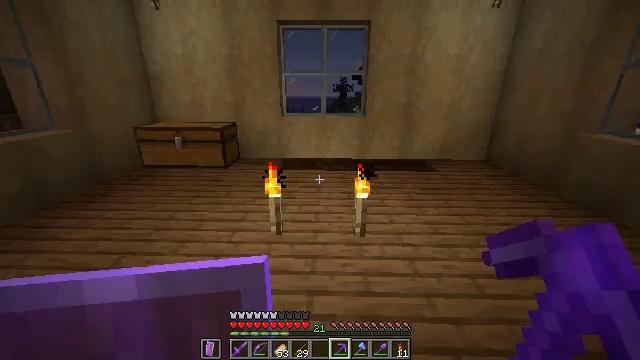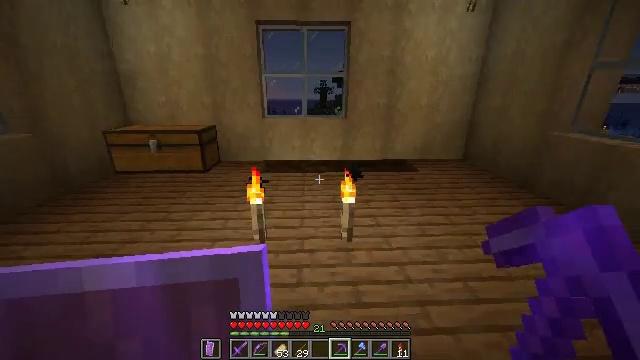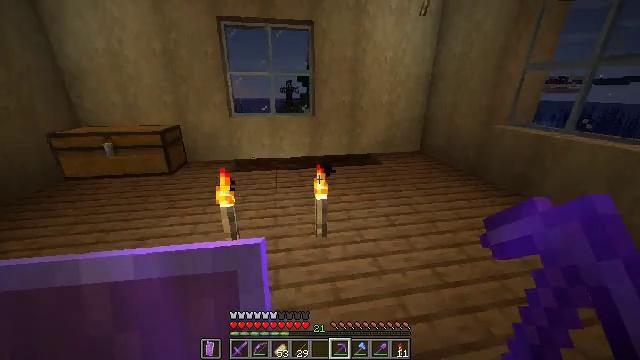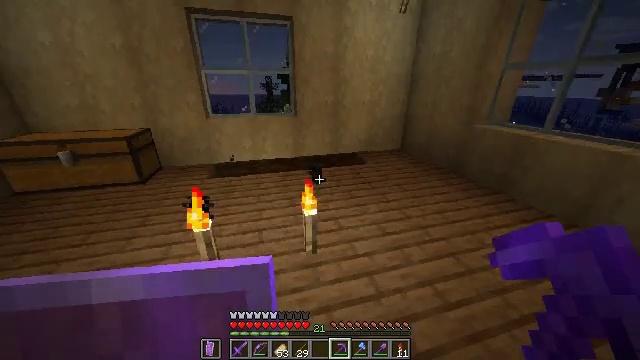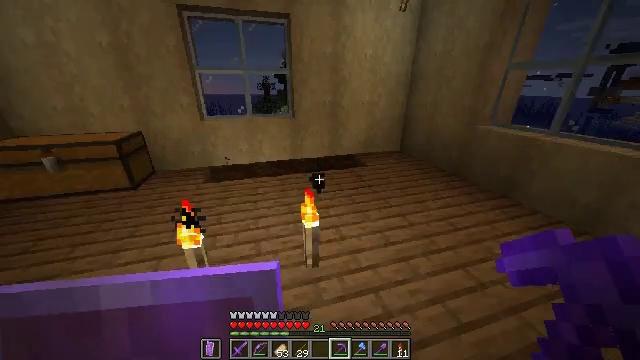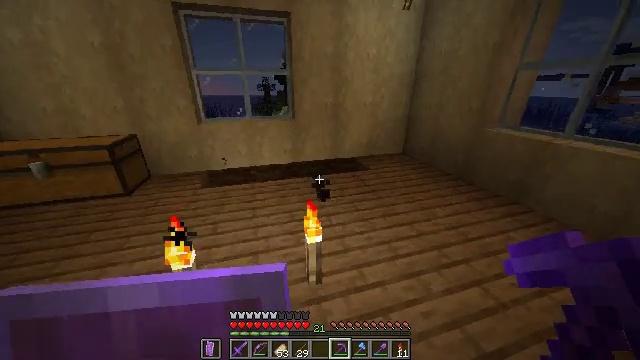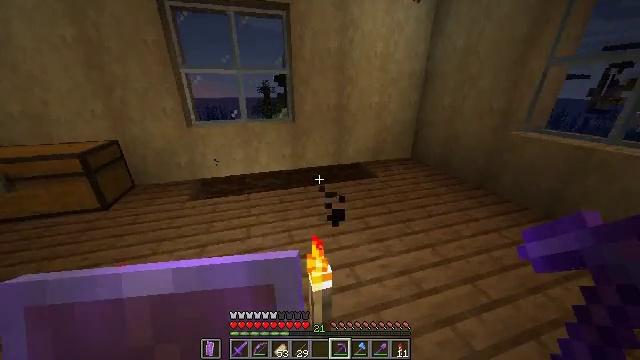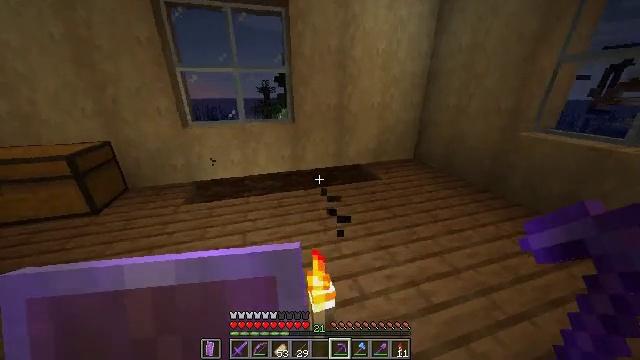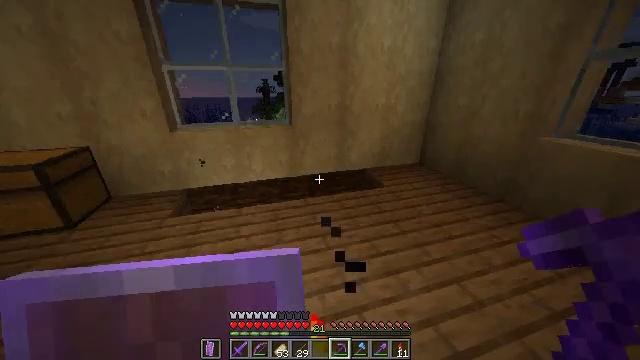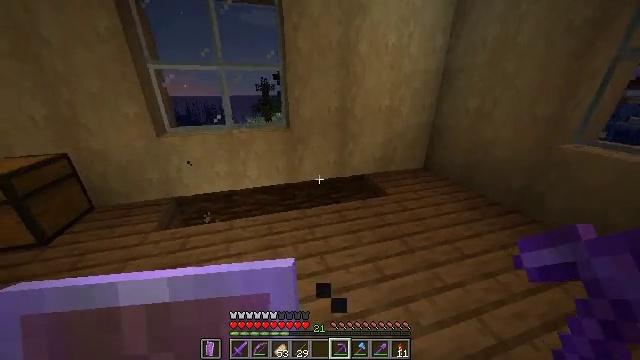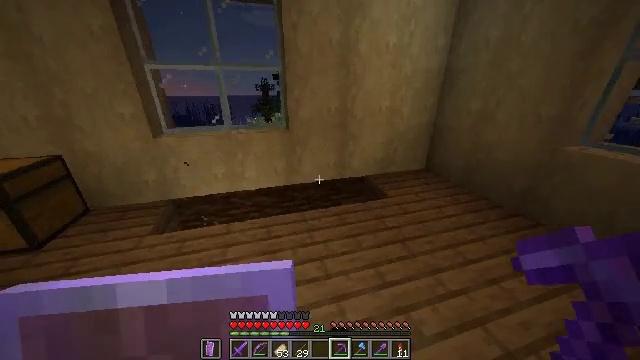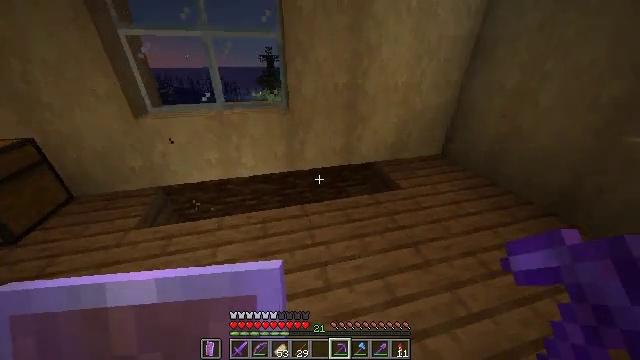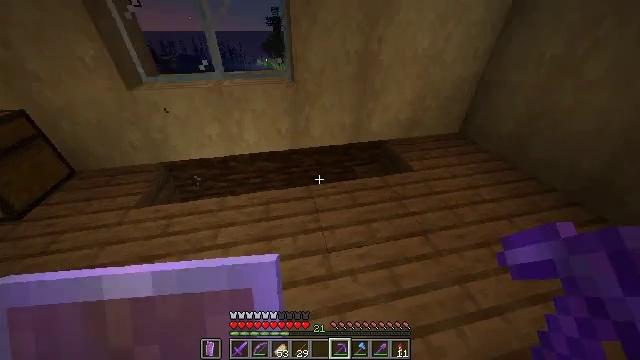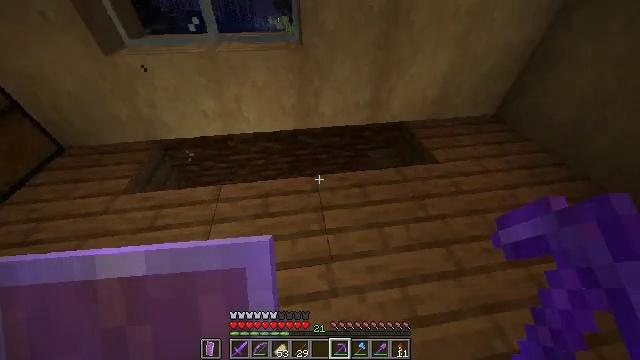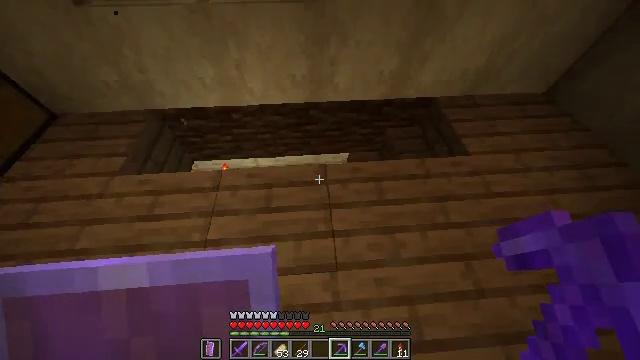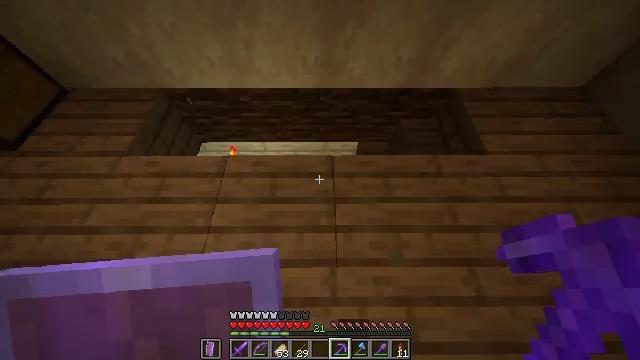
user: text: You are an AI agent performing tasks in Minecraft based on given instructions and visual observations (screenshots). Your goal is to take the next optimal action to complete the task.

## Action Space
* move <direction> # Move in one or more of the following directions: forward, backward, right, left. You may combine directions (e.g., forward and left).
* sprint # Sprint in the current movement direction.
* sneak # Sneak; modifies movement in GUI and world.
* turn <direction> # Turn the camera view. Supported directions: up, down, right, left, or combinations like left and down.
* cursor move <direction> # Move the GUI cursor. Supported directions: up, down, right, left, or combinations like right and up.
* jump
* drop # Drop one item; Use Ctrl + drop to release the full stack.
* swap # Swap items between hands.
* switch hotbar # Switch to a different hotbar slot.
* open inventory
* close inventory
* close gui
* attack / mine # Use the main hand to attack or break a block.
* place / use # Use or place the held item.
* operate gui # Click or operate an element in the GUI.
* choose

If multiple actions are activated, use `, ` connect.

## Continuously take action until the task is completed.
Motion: motion action
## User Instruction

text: Cook netherrack in the furnace to make nether brick.
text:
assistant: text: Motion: move forward, sprint, turn right
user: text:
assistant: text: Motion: move forward, sprint, turn right and down
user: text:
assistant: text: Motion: move forward, sprint, turn right and down
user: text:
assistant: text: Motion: move forward, sprint
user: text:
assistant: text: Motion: move forward, sprint
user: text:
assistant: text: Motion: move forward, sprint
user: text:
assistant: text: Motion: move forward, sprint
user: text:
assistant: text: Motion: move forward, sprint
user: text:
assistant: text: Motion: move forward, sprint
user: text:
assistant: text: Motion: move forward, sprint
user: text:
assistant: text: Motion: move forward, sprint, turn left and down
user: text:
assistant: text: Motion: move forward, sprint, turn left and down
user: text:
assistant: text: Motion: move forward, sprint, turn left and down
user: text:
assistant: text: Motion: move forward, sprint, turn left and down
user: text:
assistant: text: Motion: move forward and move right, sprint, turn left and down
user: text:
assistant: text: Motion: move forward and move right, sprint, turn left and down
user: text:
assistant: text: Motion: move forward and move right, sprint, turn left and down
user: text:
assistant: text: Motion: move forward and move right, sprint, turn left
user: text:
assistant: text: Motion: move forward and move right, sprint, turn left
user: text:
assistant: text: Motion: move forward and move right, sprint, turn left and down
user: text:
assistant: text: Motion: move forward and move right, sprint, turn left and down
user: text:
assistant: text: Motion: move forward and move right, sprint, turn left and down
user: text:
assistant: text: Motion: move forward and move right, sprint, turn left
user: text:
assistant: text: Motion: move forward and move right, turn left and up
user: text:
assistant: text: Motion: turn left and up
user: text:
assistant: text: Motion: turn left
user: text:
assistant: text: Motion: no_op
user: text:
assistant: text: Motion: no_op
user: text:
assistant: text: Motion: no_op
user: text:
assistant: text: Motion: no_op